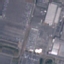
Land use / land cover: Industrial